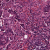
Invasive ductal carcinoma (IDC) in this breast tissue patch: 1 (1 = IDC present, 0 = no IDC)